Aerial crown-view tile of a tropical tree (Barro Colorado Island, Panama), acquired 20240716:
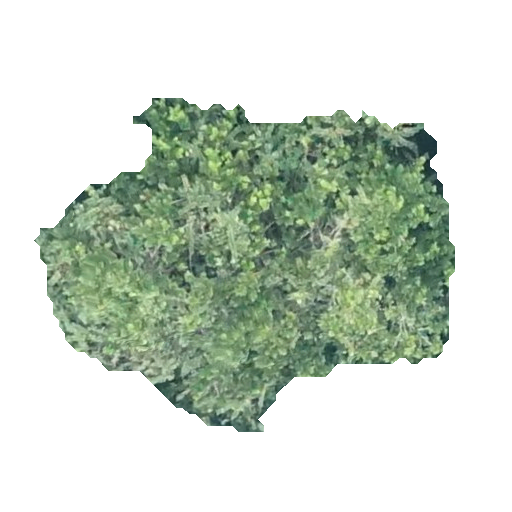
Species: Anacardium excelsum
GBIF accepted scientific name: Anacardium excelsum
Crown area: 150.925 m²